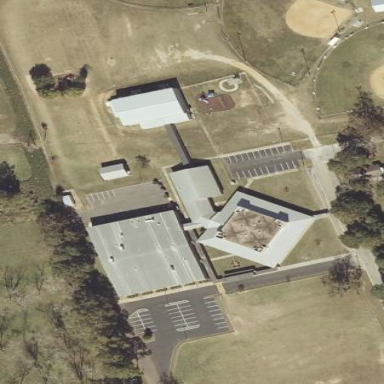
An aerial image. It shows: Elementary school.